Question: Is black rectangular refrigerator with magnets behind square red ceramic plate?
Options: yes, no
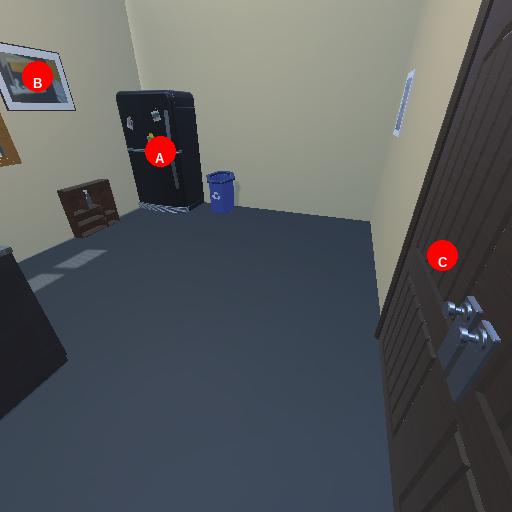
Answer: yes